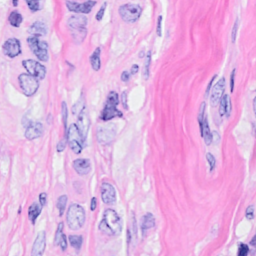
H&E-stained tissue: Breast